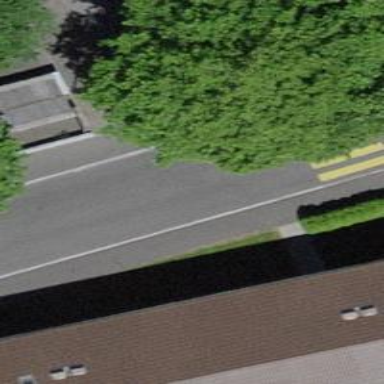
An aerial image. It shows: Uncontrolled road crossing.